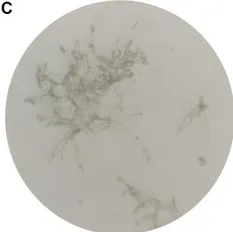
Morphological characteristics of Fusarium solani. (C-F) The morphologies of Fusarium solani were observed using a KOH fungal smear test (magnification 10 x 100), Gram staining (magnification 10 x 100), lactic acid phenol cotton blue staining (magnification 10 x 40), and fungal fluorescent staining (magnification 10 x 100).
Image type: radiology (ct)